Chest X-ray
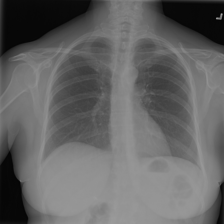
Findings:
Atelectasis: negative
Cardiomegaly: negative
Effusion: negative
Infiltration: negative
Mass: negative
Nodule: negative
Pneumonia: negative
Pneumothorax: negative
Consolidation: negative
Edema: negative
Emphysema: positive
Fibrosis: negative
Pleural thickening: negative
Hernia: negative